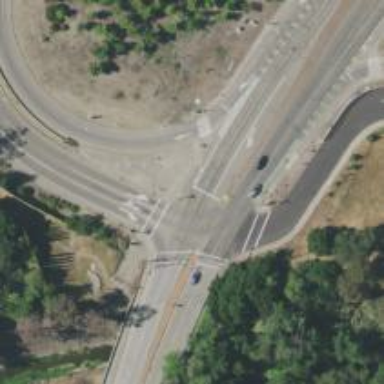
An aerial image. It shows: Footway crossing at traffic island.